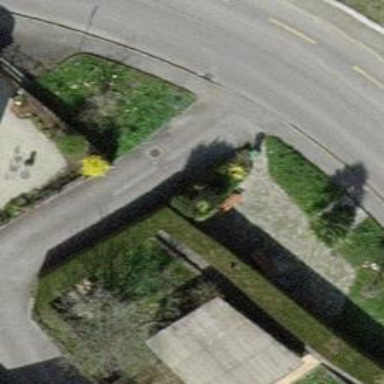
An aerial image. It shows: Brown bench.